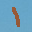
Label: 1